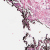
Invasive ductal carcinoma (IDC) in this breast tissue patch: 0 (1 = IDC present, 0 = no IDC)